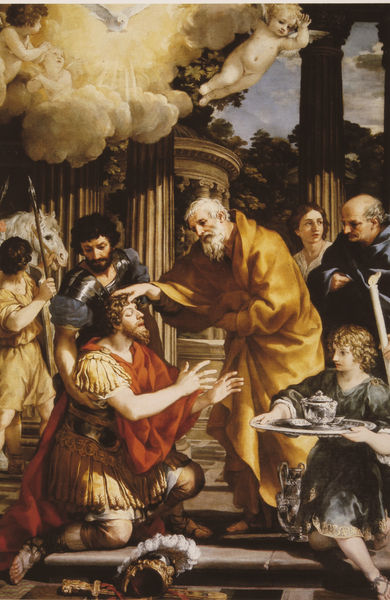
Titel: Anania guarisce san Paolo dalla cecità, Ananias heilt den blinden Saulus, indem er ihm seine Hände auflegt
Künstler: Pietro da Cortona
Standort: Roma
Institution: Santa Maria della Concezione
Schlagwörter: blau, dunkel, gemälde, gott, hand, himmel, kopf, mann, nackt, rubens, schatten, umhang, weiß, wolken, bäume, frauen, gelb, grün, menschen, ocker, frankreich, frau, grau, hell, licht, marmor, männer, orange, schwarz, säule, säulen, blick, gürtel, rot, tier, wolke, rock, bart, jung, architektur, barock, bibel, diener, falten, hinrichtung, historie, johannes, kragen, silber, tablett, taube, toter, vollbart, halskrause, hände, öl, boden, gewand, gold, haare, kutte, mantel, klassizismus, locken, renaissance, fliegen, pferd, engel, kanne, krug, putte, vase, federbusch, topf, naturalismus, haltung, stab, nebel, treppe, könig, lanze, soldaten, glatze, kerze, stufe, nabel, junge, knie, geschlossen, fussboden, gefäß, panzer, lichtstrahl, alter, antike, knabe, strahlen, schweben, schienbein, geschirr, häscher, uniform, knien, soldat, strahl, helm, herrscher, salbung, krause, rüstung, schimmel, rom, römer, sandale, jüngling, kraus, christus, jesus, antik, leder, knieend, kniend, krieger, segen, segnen, segnung, mönch, heiliger, tempel, speer, putten, taufe, david, schaft, putti, petrus, gewölk, hengst, kniefall, handauflegen, gebälk, rundbau, raffael, weihe, heiliger geist, sper, sperr, auflegen, schaale, konstantin, kaneb, schierlingsbecher, kiefall, schahle, stüztend, kanabe, seelingsprechung, schielingsbecher